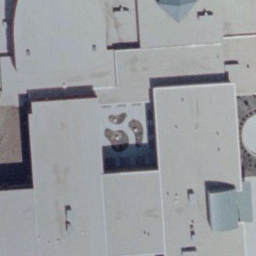
Label: buildings